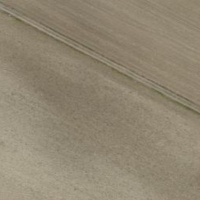
EUNIS habitat code: 52
Species observed at this site:
Geranium pyrenaicum